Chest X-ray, AP view. Patient: 28 years old, sex M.
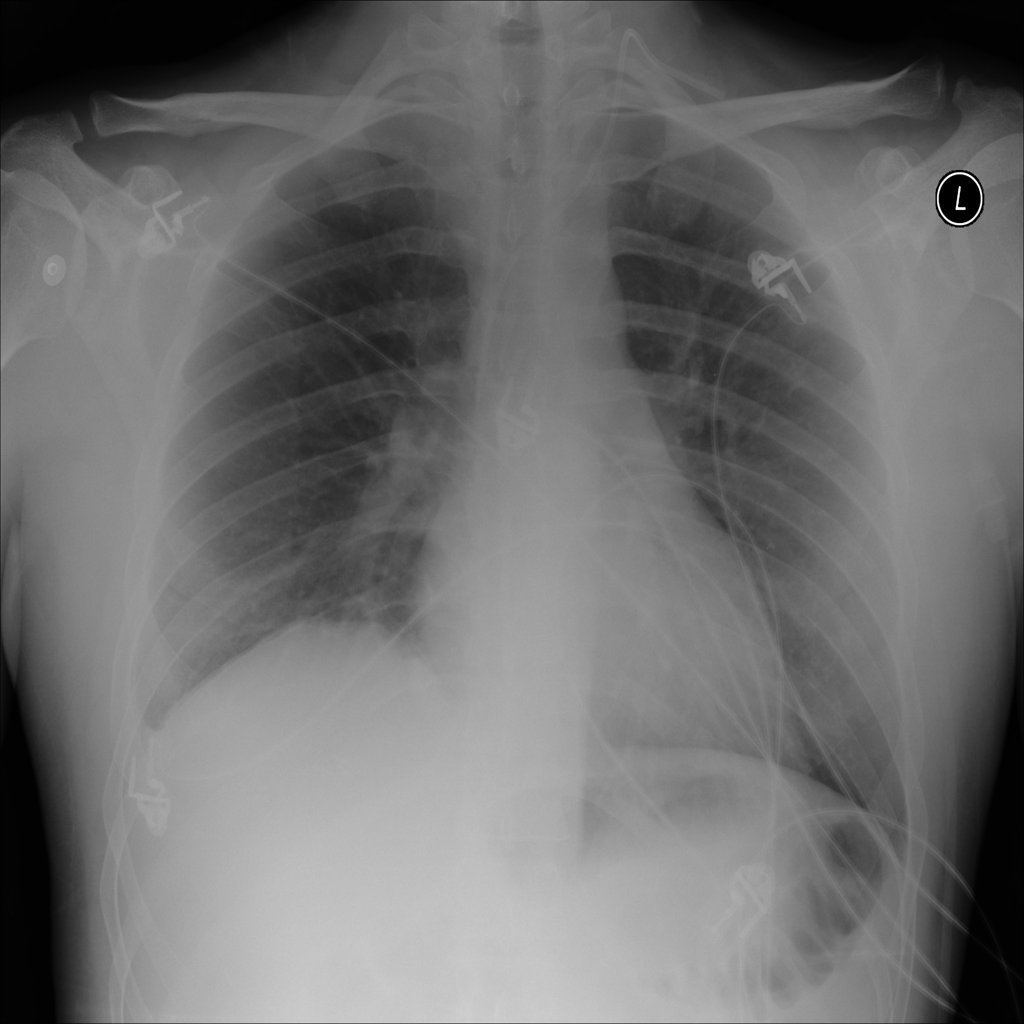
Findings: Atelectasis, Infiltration